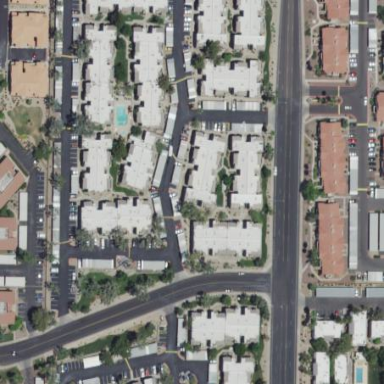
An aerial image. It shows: Residential area with apartments.